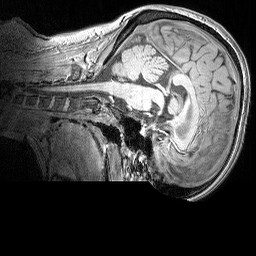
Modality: MP2RAGE
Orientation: sagittal
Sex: female
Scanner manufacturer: siemens
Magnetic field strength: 3 T
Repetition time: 5 s
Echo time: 0.00292 s